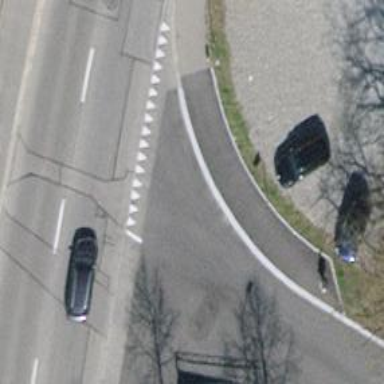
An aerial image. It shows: Asphalt sidewalk along the footway.